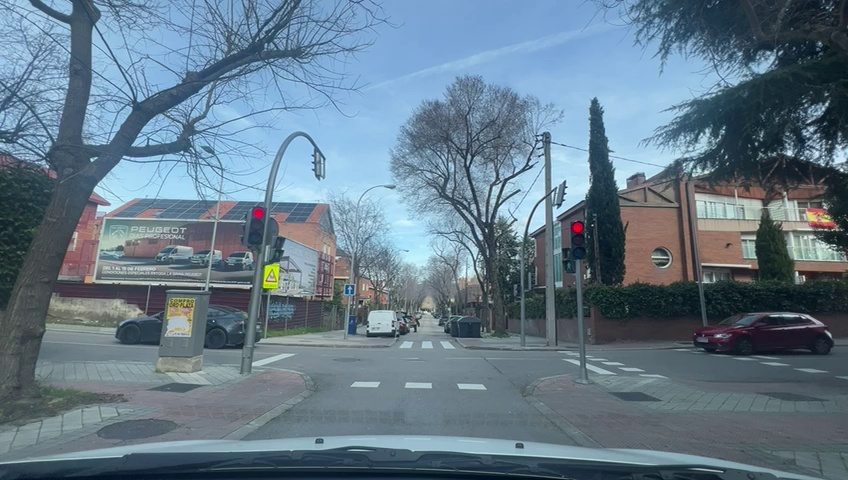
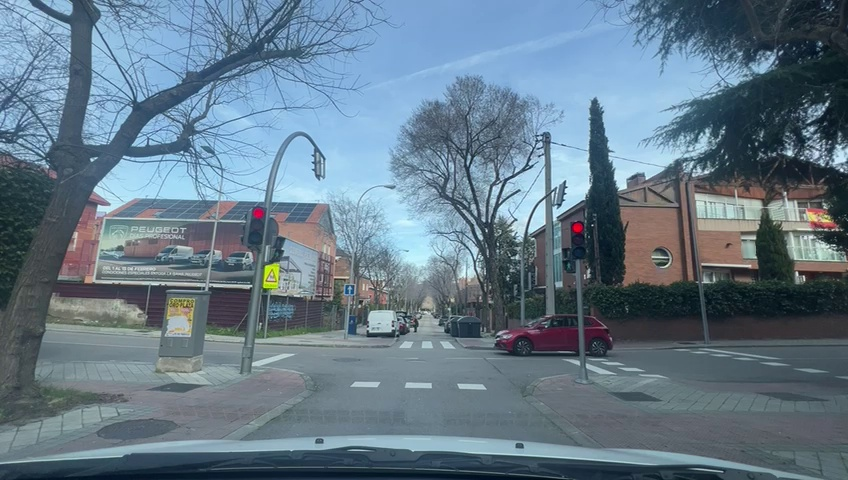
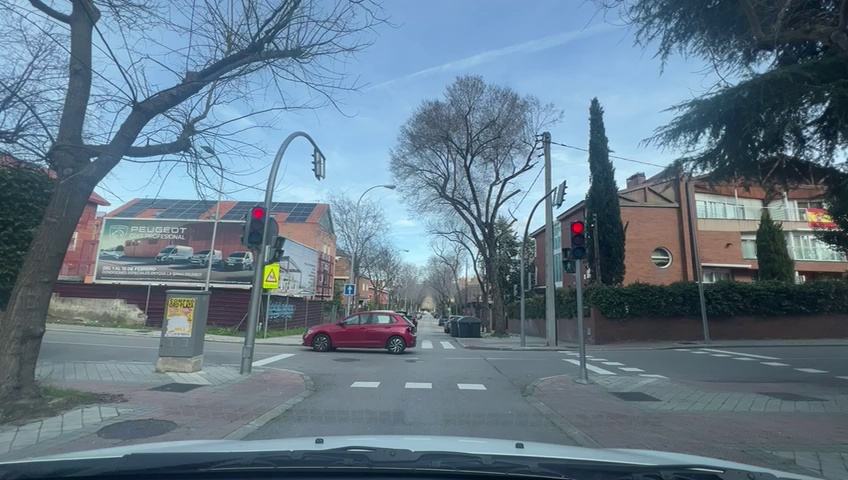
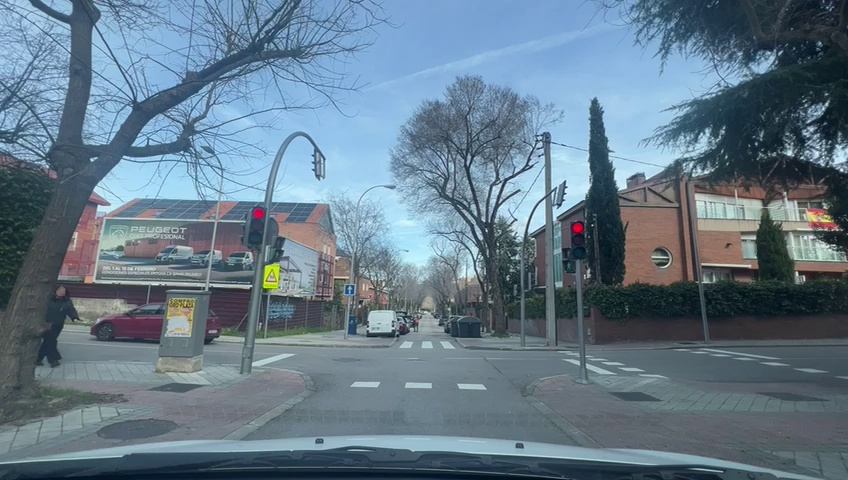
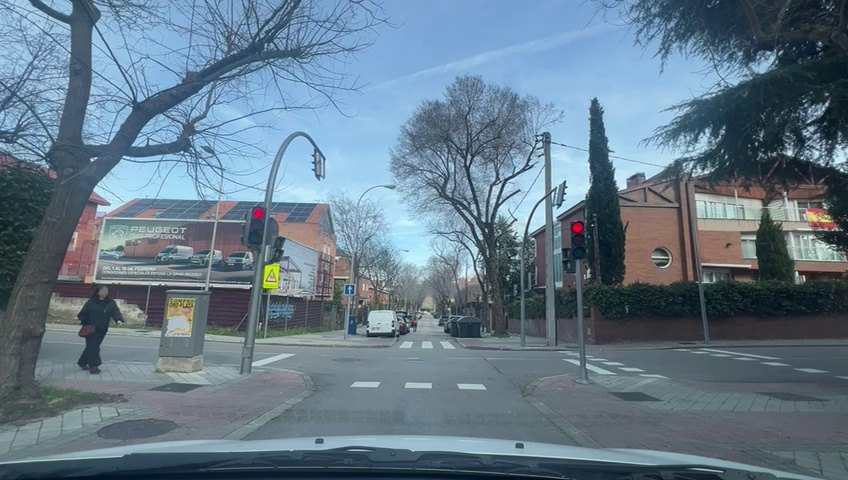
Situation: empty
Question: Does the environment indicate an urban road where curbside parking is permitted?
Answer: Yes
Reasoning: The surroundings show an urban area.

Situation: empty
Question: Is the ego vehicle traveling in a middle lane with traffic lanes on both sides?
Answer: No
Reasoning: There's only a single lane.

Situation: empty
Question: Are vehicles present on the left side of the ego lane?
Answer: No
Reasoning: There are no present vehicles at the left side of the roadway as it's a single lane roadway.

Situation: empty
Question: Is the ego vehicle traveling on a narrow street with sidewalks or bike lanes directly adjacent to the roadway?
Answer: Yes
Reasoning: There is a sidewalk ahead of the ego lane as the ego vehiicle is at a crossroads.